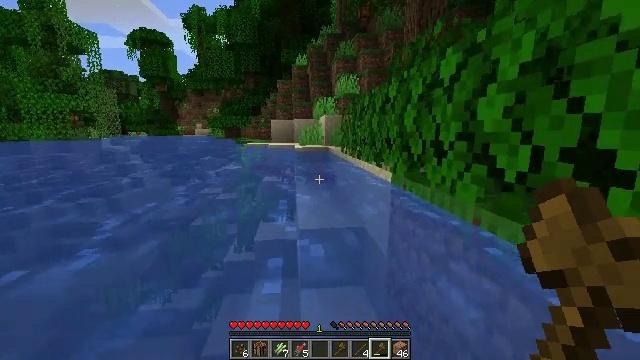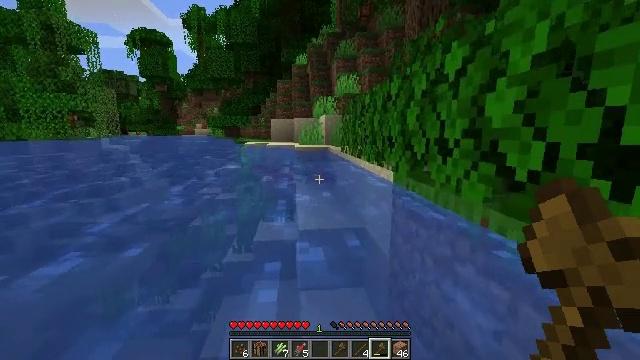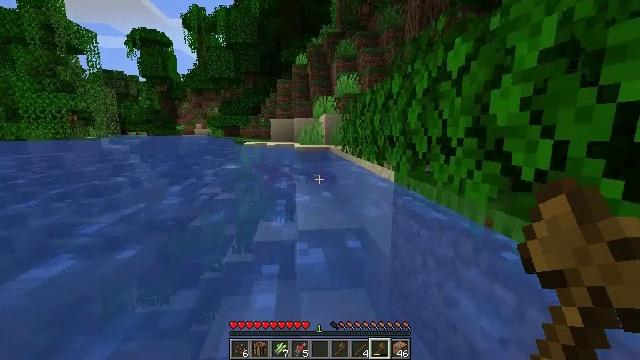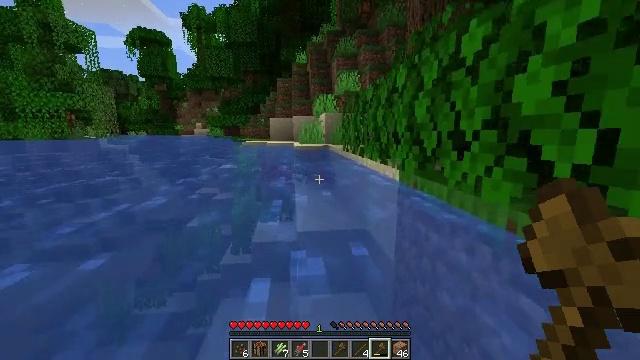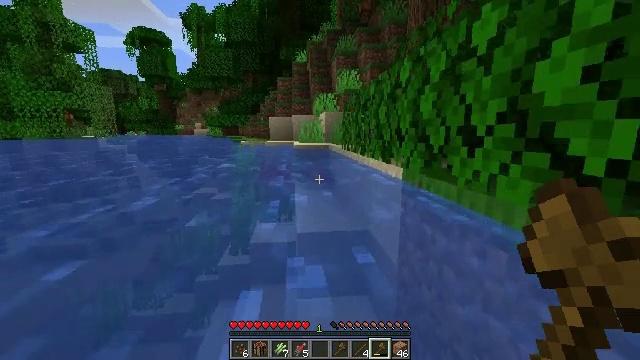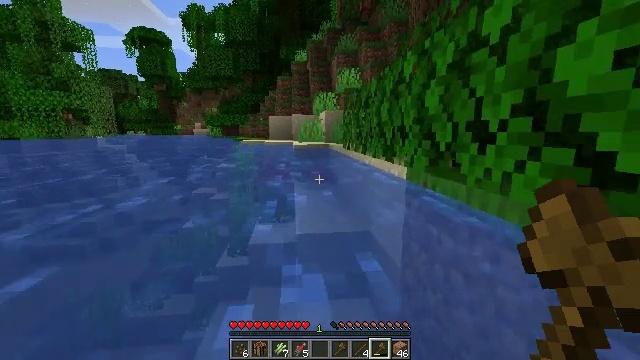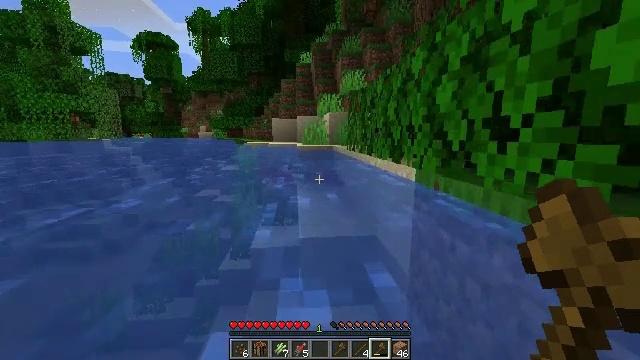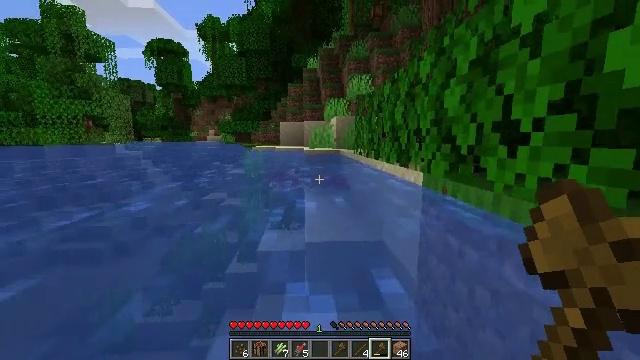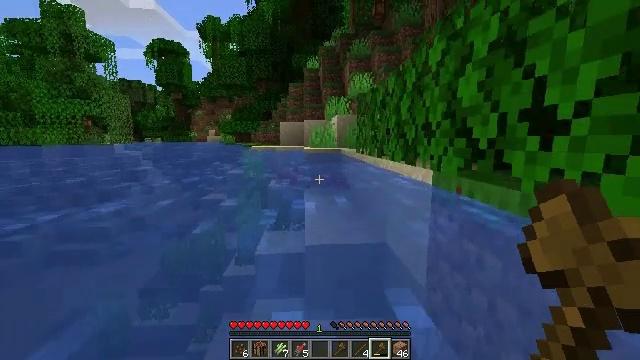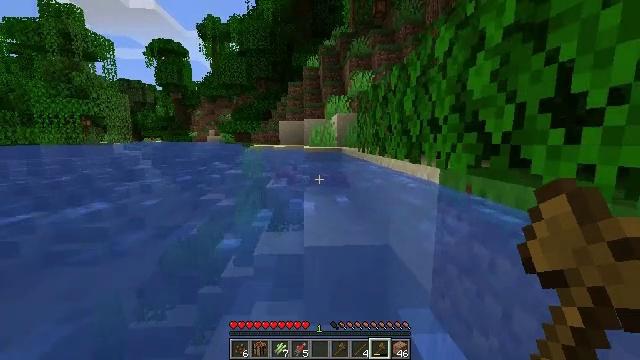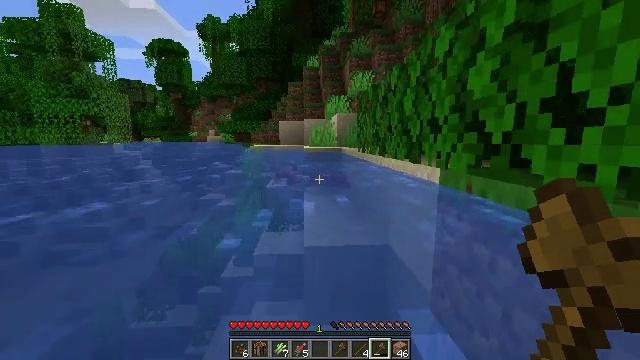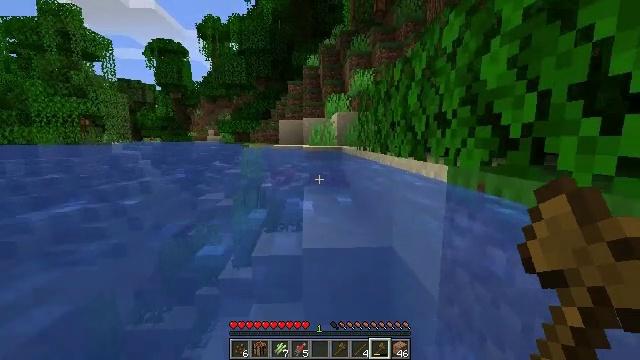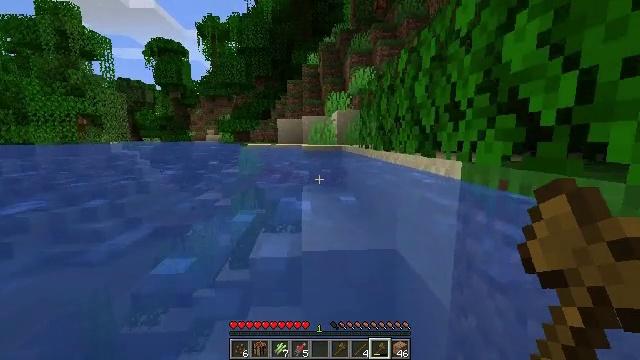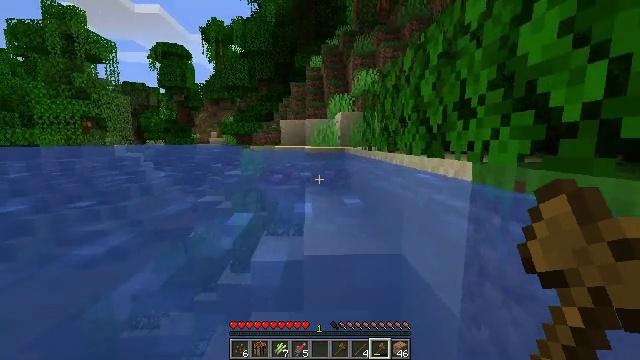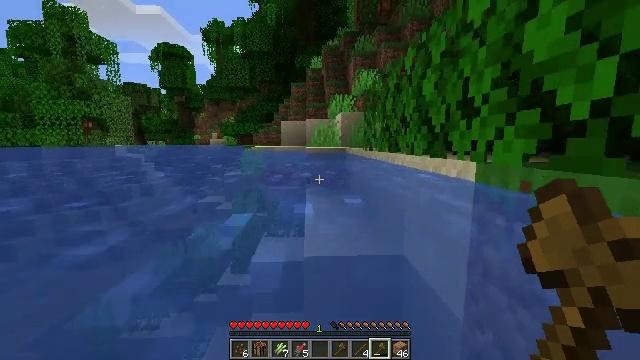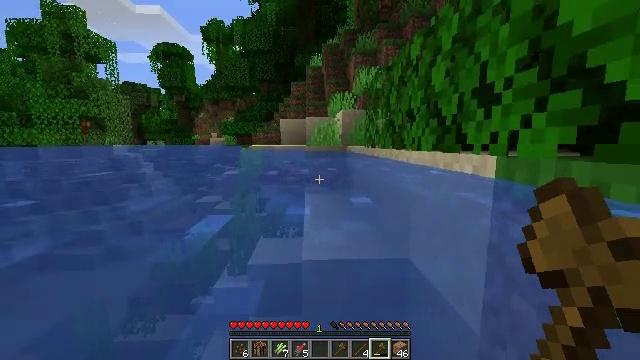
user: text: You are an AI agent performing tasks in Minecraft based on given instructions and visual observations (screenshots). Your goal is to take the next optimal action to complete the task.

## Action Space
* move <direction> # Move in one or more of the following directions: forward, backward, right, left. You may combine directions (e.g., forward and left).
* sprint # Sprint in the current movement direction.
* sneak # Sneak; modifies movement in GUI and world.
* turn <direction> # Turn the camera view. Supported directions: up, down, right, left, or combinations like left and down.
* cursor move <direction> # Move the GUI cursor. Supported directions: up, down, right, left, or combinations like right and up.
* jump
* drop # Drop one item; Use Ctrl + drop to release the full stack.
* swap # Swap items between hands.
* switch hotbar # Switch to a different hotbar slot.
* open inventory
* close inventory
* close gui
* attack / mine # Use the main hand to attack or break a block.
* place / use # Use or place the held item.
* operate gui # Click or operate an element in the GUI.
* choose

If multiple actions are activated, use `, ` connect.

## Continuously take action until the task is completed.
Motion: motion action
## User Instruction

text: Hunt fish.
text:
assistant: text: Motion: move forward
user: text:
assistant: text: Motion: move forward
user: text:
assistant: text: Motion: move forward
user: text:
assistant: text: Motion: move forward
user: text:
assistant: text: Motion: move forward
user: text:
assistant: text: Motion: move forward
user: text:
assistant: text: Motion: move forward, turn left
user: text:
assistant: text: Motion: move forward
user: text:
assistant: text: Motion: move forward
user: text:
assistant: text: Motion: move forward
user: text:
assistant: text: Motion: move forward
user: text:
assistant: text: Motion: move forward
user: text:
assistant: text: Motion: move forward
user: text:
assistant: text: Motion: move forward
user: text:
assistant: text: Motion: move forward
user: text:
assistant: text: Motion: move forward
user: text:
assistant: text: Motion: move forward
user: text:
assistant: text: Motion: move forward
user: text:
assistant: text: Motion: move forward
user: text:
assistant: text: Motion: move forward
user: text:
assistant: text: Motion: move forward
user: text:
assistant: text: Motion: move forward
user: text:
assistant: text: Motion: move forward
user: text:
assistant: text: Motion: move forward
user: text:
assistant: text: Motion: move forward
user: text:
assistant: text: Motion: move forward
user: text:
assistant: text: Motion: move forward
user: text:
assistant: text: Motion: move forward
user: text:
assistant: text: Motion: move forward, turn up
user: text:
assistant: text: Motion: move forward